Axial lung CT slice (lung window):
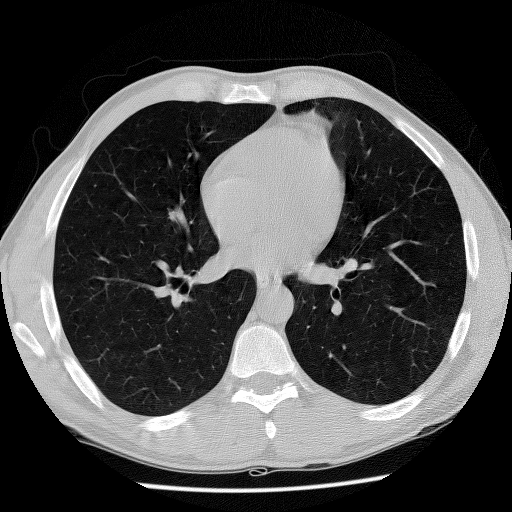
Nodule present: no